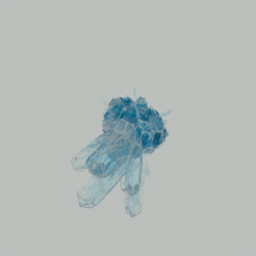
Label: decoration